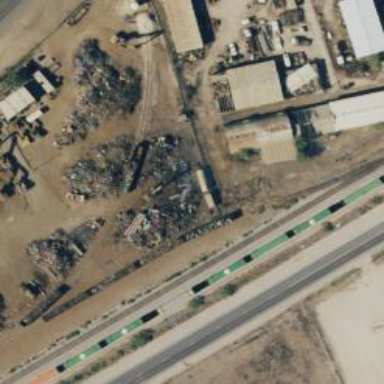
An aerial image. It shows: Rail spur service.